Question: I built universal static library with help of this <URL>
The problem that is my library libWrapper.a has size 1.3 mb??? :0
while my source code has 130 kb.
Other strange thing -

Each lib has the same size - 1.3 mb. I supposed that universal (fat) libs should have bigger size.
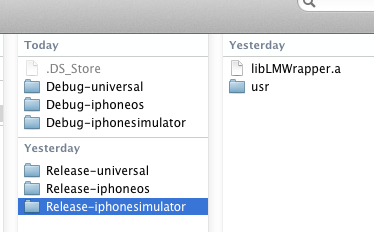
Answer: Also make sure that you set Generate Debug Symbols to NO in your build settings. This can reduce the size of your static library by about 30%.